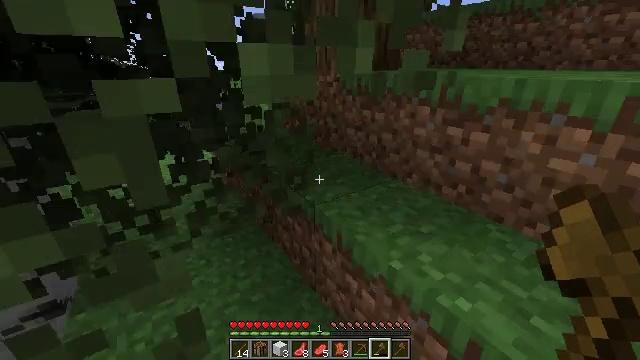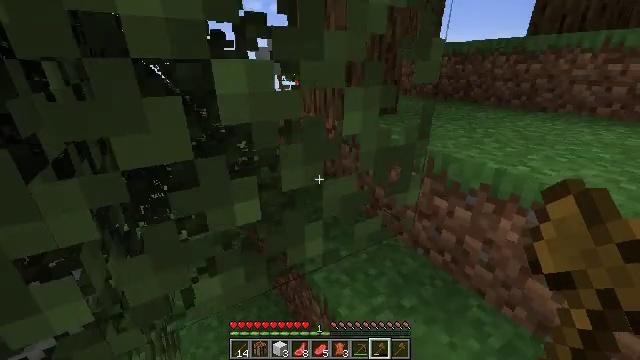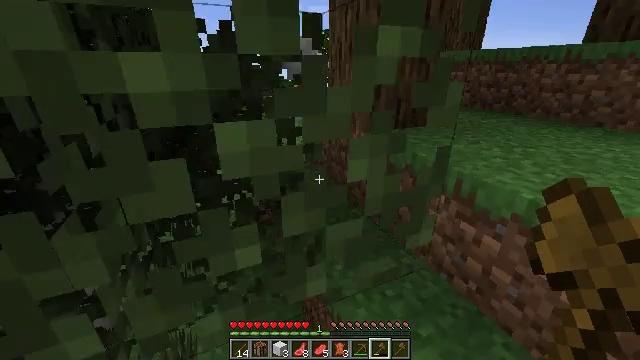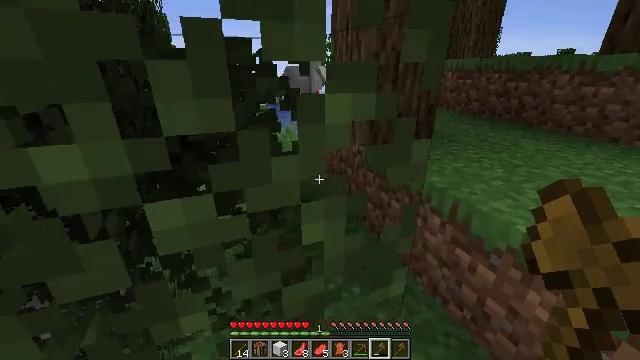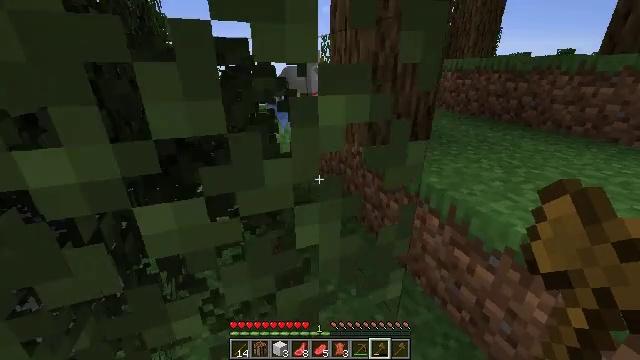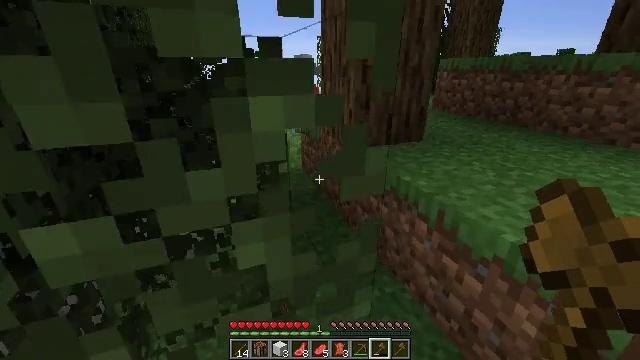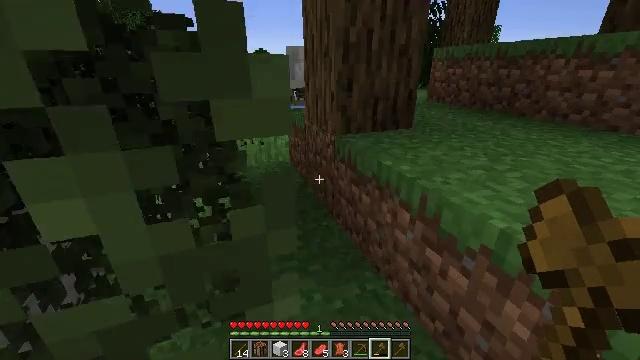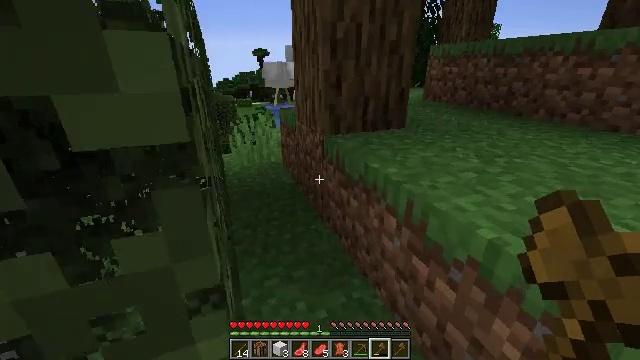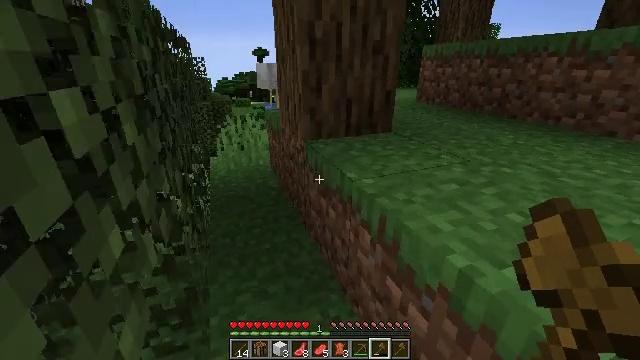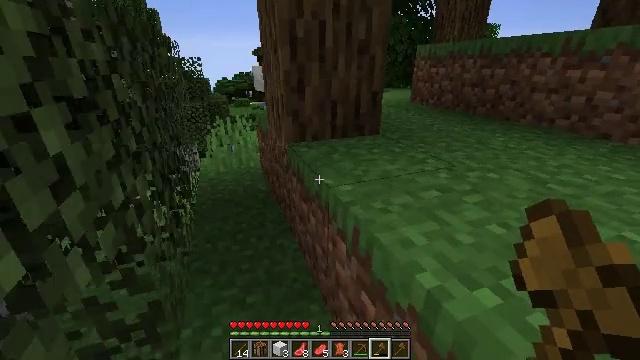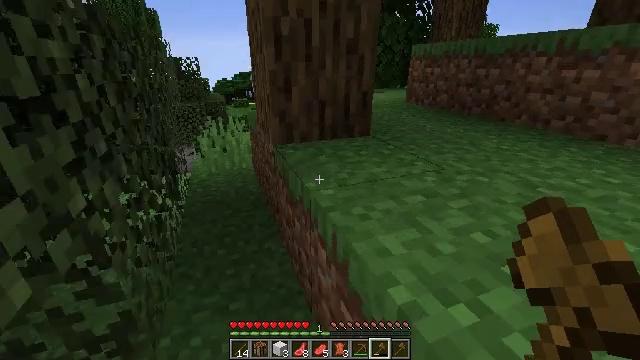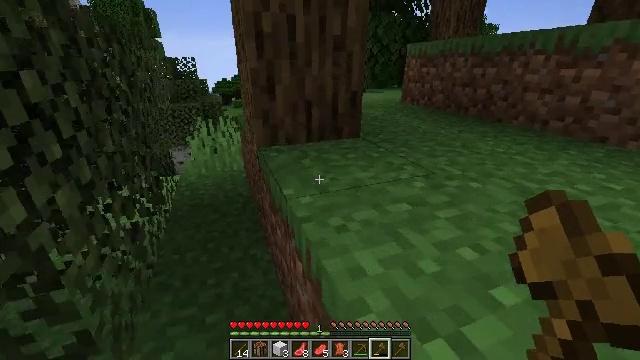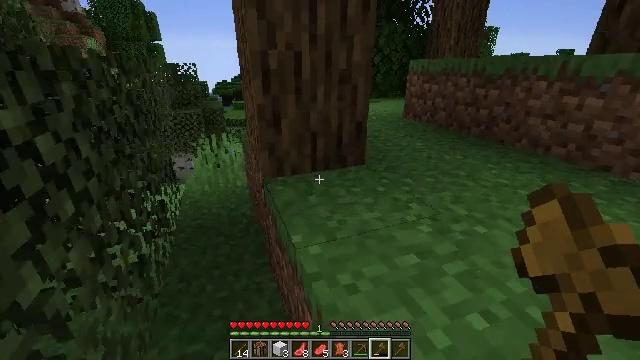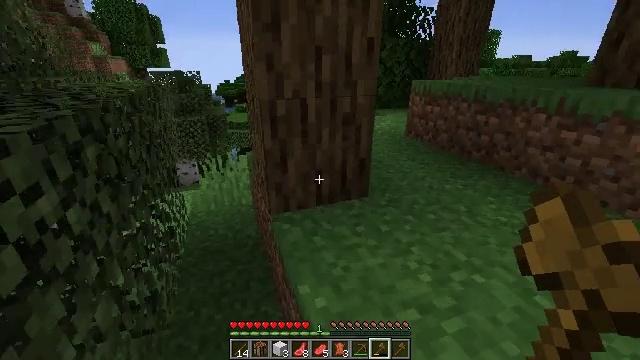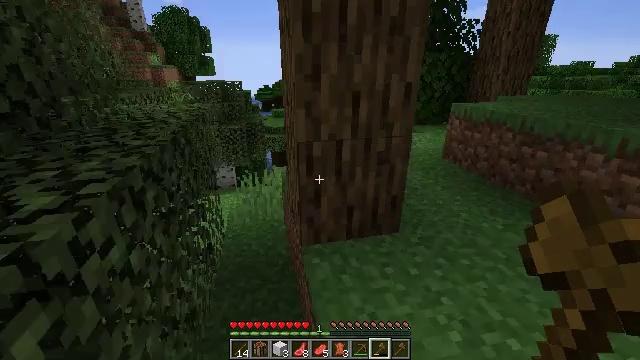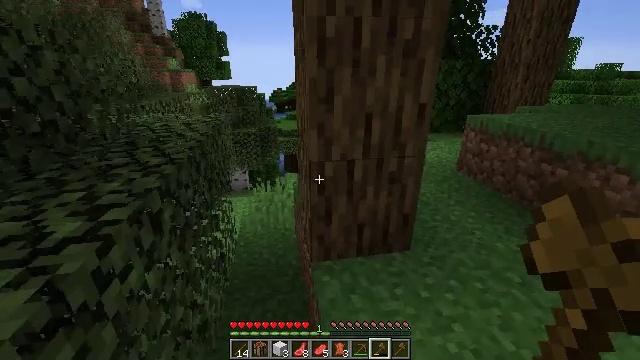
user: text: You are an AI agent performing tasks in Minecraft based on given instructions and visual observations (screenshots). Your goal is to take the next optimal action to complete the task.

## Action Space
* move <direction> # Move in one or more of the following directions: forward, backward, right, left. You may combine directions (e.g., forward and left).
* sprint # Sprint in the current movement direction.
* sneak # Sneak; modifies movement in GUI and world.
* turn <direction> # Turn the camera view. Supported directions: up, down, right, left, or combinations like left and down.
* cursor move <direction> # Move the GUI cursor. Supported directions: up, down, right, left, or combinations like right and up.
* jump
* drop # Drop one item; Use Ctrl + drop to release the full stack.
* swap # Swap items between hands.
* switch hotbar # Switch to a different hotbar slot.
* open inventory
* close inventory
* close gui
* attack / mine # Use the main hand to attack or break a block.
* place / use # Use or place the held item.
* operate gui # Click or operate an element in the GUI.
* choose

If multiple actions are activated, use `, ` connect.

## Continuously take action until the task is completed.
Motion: motion action
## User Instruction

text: Kill mobs.
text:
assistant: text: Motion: move forward and move right, turn left, jump
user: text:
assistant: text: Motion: move forward and move right, turn left, jump
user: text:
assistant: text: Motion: move forward and move right, turn left
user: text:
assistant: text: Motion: move forward and move right
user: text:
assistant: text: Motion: move forward and move right
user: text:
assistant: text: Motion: move forward and move right
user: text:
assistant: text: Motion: move forward and move right
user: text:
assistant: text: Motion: move forward and move right
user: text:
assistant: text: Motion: move forward and move right
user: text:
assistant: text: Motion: move forward and move right
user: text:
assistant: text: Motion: move forward and move right
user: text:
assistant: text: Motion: move forward and move right, jump
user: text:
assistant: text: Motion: move forward and move right, jump
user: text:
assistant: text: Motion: move forward and move right, turn left, jump
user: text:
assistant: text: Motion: move forward and move right, turn left
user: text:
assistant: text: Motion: move forward and move right
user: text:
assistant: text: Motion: move forward and move right, turn up
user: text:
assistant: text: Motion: move forward and move right, turn right
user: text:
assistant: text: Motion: move forward and move right, turn right
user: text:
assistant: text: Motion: move forward and move right, turn right
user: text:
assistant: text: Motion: move forward and move right, turn right
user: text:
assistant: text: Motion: move forward and move right
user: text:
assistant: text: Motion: move forward and move right
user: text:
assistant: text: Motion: move forward and move right
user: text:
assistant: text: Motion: move forward and move right, turn left and down
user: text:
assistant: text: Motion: move forward and move right, turn left
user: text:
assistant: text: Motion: move forward and move right
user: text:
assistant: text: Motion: move forward
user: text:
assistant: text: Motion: move forward
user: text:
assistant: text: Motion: move forward, turn left